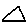
Label: triangle